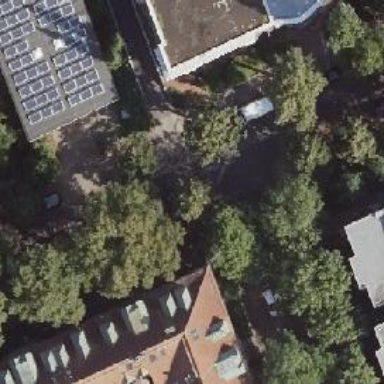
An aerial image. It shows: Avenue lined with broadleaved deciduous trees.